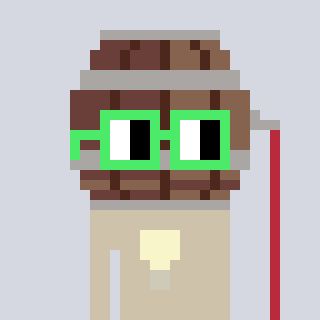
a pixel art character with square light green glasses, a wine barrel-shaped head and a bege-colored body on a cool background